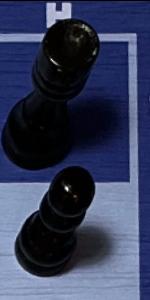
Label: Pawn_Black